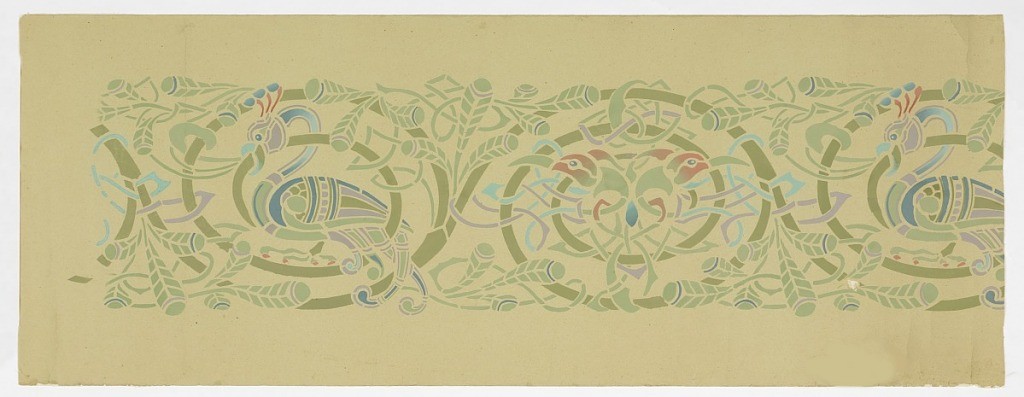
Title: Frieze
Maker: Grace Lincoln Temple, 1865–1953
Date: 1900
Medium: Stenciled, tempera on paper
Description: Celtic design. Continuous foliate rinceau, the scrolls of which enframe alternately two major motifs (a) a peacock in profile; (b) the heads of two birds addorsed. Greens predominate with lesser amounts of blue, lavender and red. Interlacings. Printed on heavy pale green paper.